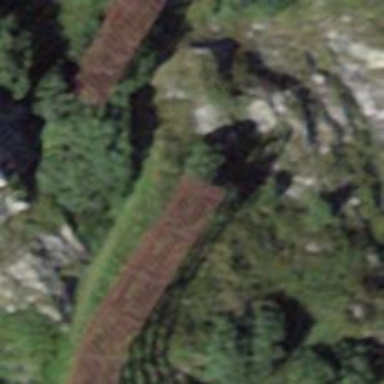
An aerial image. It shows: Avalanche protection barrier.